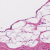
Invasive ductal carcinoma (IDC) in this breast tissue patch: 0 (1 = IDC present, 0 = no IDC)